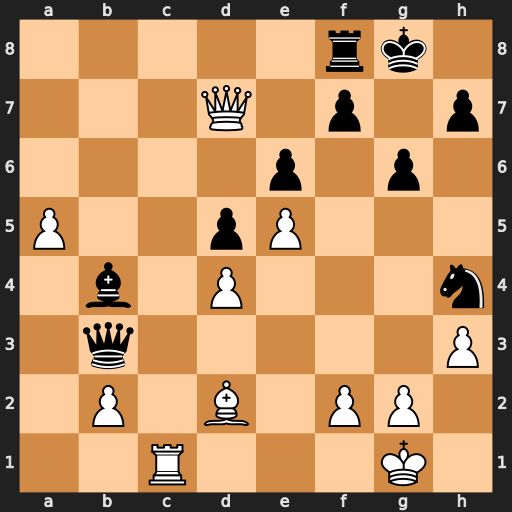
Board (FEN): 5rk1/3Q1p1p/4p1p1/P2pP3/1b1P3n/1q5P/1P1B1PP1/2R3K1
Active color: w
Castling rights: -
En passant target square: -
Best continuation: Qb5 Qxb2 Qxb4 Qxb4 Bxb4